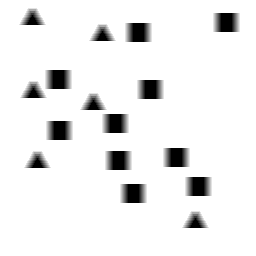
Squares: 10
Triangles: 6
Stars: 0
Total shapes: 16